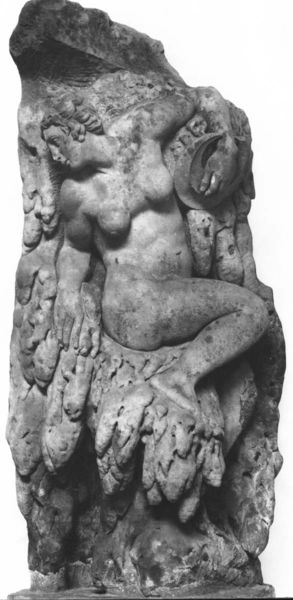
Titel: Fiesole
Künstler: Niccolo Tribolo
Institution: Florenz, Bargello
Schlagwörter: akt, fuß, hand, kampf, nackt, wasser, sitzen, brust, busen, frau, haar, marmor, nase, blick, tanz, wand, arm, stein, hals, figur, haare, schulter, skulptur, statue, bein, brüste, wellen, sitz, angst, untergang, woge, dick, nabel, bauch, knie, mond, links, flammen, scheibe, furcht, göttin, sandstein, hüfte, qual, wut, winden, tropfen, wegdrehen, po, drei finger, plauze, gefräs